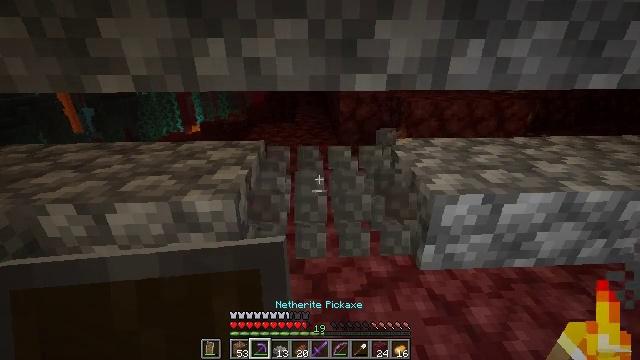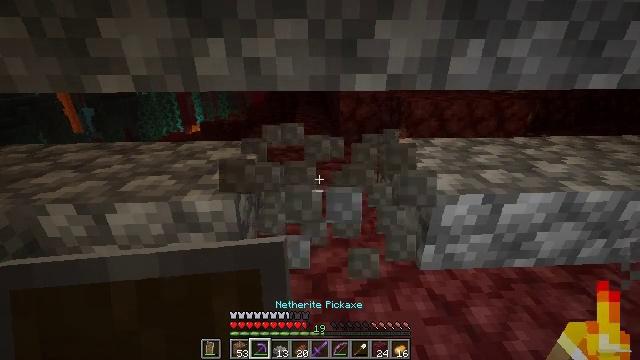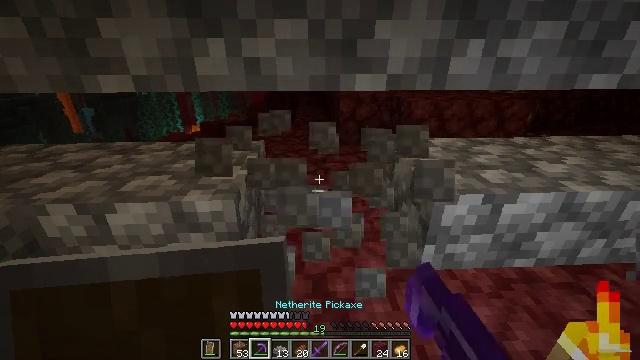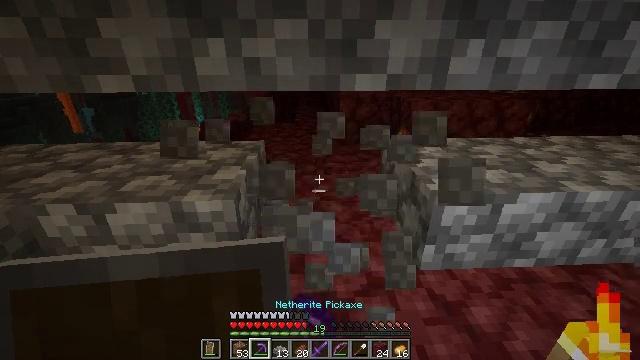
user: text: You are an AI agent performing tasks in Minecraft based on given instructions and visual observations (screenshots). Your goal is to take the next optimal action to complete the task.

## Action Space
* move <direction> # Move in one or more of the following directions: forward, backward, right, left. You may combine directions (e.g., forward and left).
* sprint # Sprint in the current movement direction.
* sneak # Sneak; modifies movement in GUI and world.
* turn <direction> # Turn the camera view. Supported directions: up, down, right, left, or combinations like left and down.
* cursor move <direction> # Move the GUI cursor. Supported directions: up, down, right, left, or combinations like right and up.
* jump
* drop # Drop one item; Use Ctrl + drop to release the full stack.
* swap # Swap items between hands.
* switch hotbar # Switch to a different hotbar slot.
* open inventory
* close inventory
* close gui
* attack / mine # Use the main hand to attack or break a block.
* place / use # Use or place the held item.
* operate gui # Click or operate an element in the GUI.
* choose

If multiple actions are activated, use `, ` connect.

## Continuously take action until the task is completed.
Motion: motion action
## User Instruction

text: Remove the cobblestone slab with a tool.
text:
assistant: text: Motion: attack / mine
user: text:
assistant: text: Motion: attack / mine
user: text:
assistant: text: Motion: attack / mine
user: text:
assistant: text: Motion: no_op